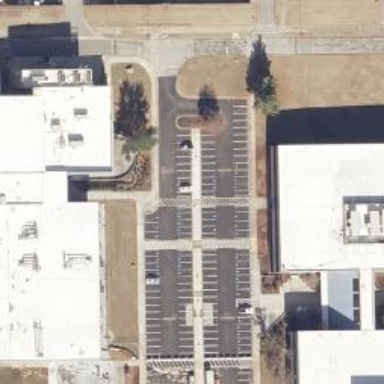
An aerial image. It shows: Parking space.